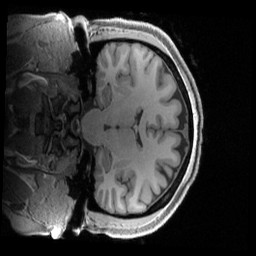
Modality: T1w
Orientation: coronal
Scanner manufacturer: siemens
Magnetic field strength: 3 T
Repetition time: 2.4 s
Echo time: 0.00222 s